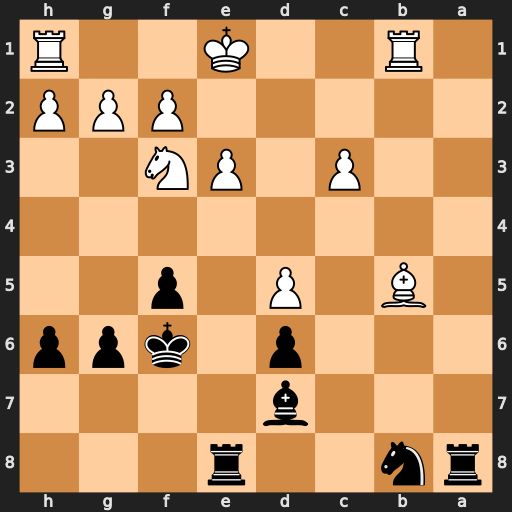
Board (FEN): rn2r3/3b4/3p1kpp/1B1P1p2/8/2P1PN2/5PPP/1R2K2R
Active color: b
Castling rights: K
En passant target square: -
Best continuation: Bxb5 Rxb5 Ra1+ Ke2 Rxh1